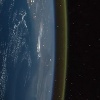
Label: water